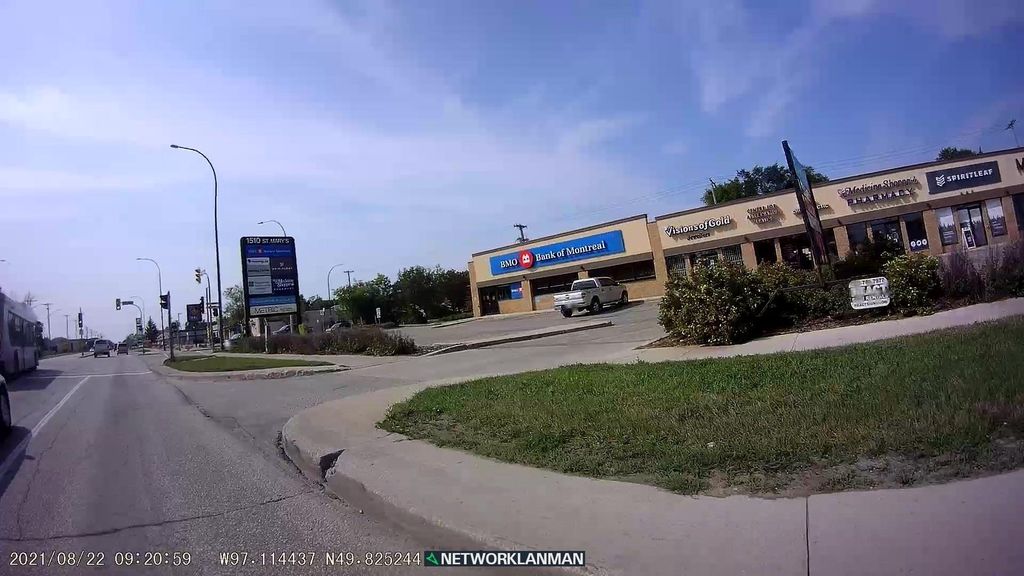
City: winnipeg